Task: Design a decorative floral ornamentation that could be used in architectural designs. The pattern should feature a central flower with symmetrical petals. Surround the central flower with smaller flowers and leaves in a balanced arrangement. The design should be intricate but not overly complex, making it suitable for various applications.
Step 320:
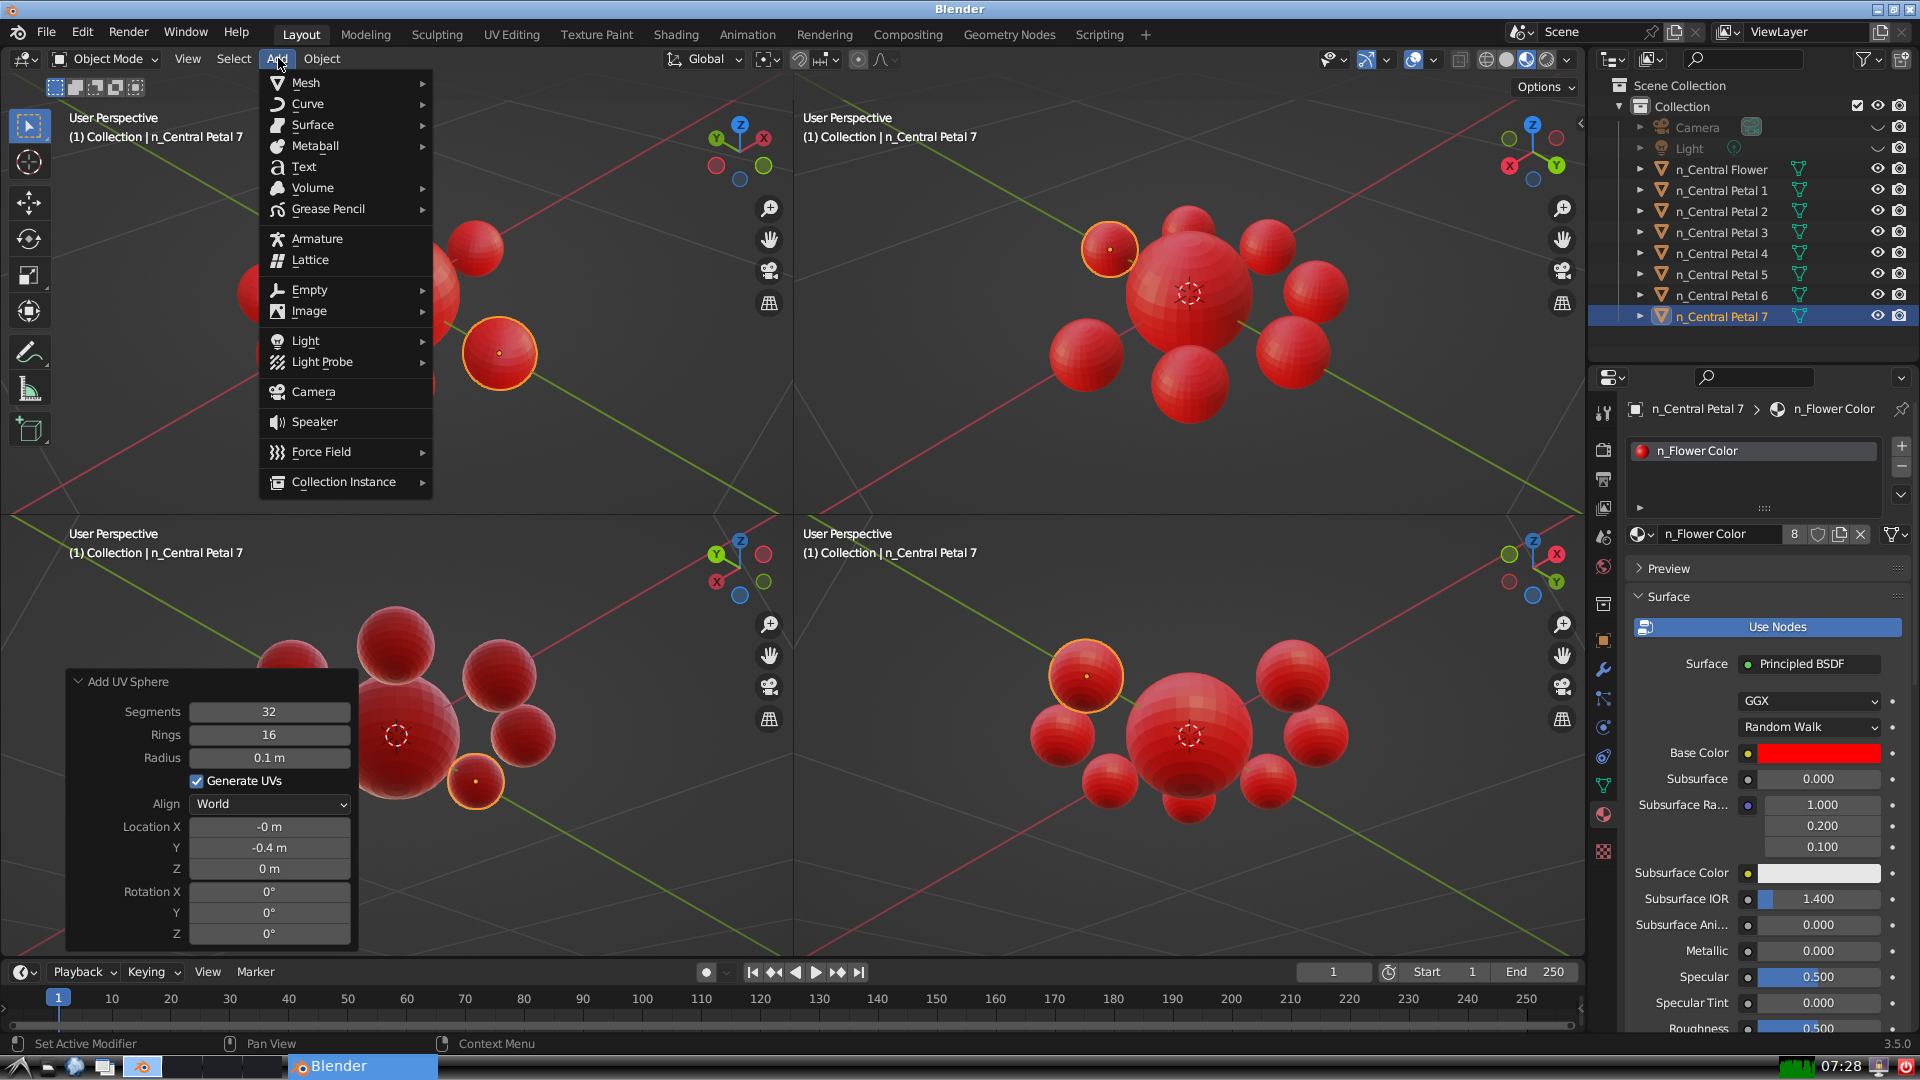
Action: {"mouse_move": [304, 82]}